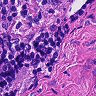
Metastatic tissue present: no